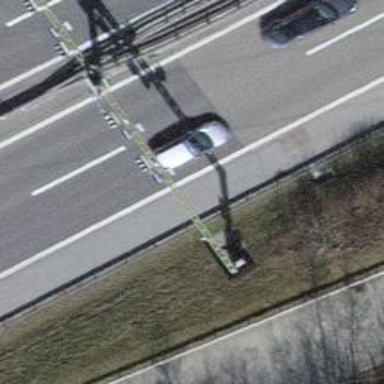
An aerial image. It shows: Gantry with traffic signals.